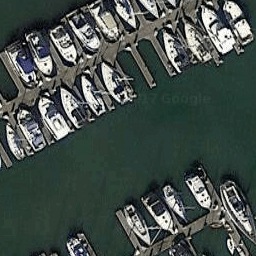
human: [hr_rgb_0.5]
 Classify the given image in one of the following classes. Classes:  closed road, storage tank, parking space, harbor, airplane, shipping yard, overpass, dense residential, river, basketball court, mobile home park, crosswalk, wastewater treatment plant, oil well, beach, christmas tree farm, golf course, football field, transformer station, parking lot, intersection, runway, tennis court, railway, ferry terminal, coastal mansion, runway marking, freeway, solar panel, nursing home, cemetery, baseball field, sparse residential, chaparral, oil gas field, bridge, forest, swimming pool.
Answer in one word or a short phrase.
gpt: harbor